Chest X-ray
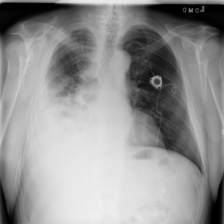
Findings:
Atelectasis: negative
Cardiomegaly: negative
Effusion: negative
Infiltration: negative
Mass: negative
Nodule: negative
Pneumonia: negative
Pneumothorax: negative
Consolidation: negative
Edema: negative
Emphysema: negative
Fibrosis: negative
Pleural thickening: negative
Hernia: negative